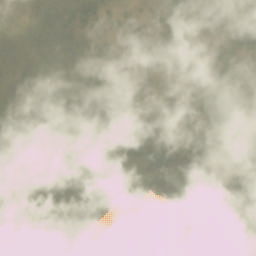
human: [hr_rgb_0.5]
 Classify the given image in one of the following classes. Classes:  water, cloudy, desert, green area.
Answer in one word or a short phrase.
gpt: cloudy